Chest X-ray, PA view. Patient: 44 years old, sex F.
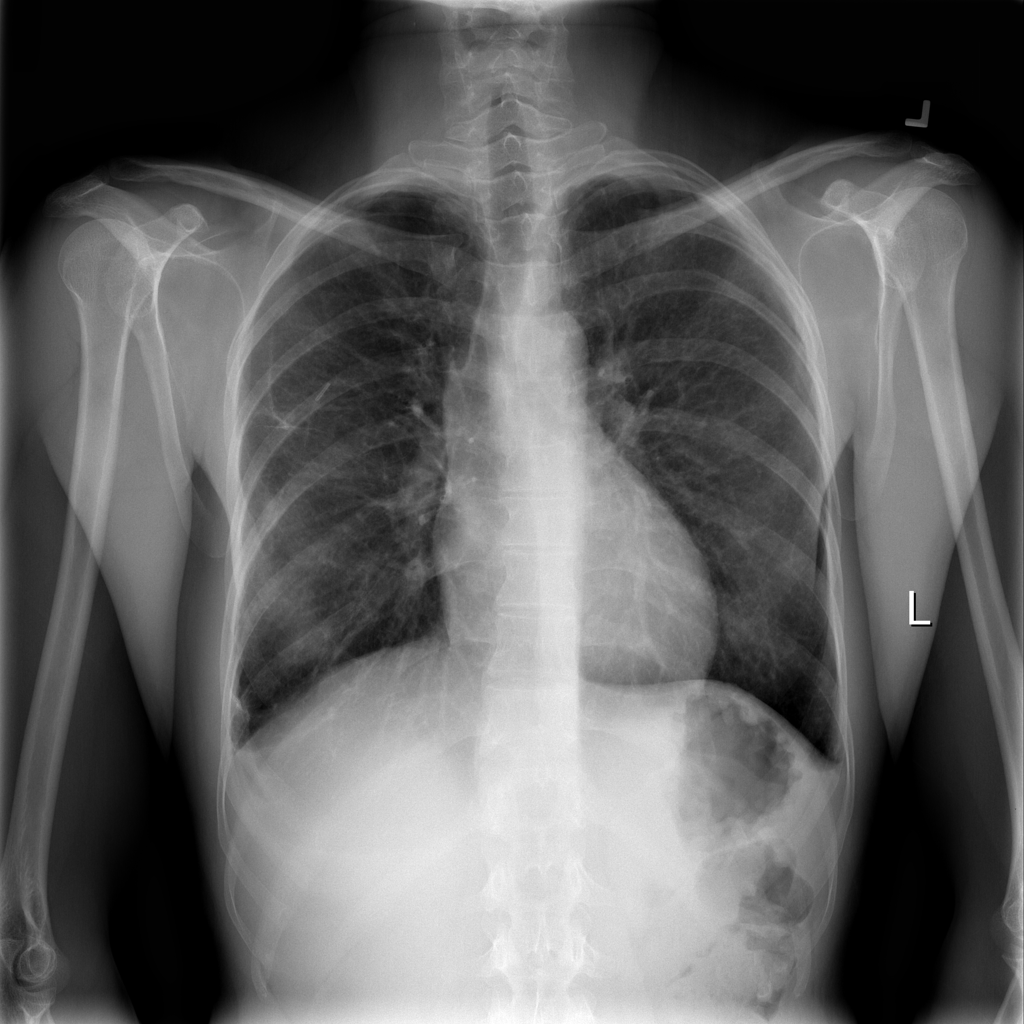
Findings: No Finding